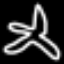
Label: airplane